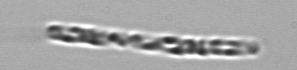
Label: Cerataulina_pelagica